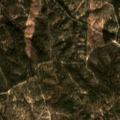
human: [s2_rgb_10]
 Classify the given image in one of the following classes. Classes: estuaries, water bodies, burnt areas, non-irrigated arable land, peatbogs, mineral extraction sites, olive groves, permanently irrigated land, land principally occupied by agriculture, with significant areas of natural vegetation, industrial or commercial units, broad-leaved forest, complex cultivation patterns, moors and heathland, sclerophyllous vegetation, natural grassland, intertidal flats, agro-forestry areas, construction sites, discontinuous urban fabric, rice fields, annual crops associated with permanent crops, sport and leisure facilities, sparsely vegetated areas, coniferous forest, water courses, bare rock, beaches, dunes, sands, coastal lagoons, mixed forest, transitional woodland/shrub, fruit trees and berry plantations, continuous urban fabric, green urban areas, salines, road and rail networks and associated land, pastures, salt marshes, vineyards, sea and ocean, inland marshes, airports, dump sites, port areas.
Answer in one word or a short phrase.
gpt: broad-leaved forest, transitional woodland/shrub